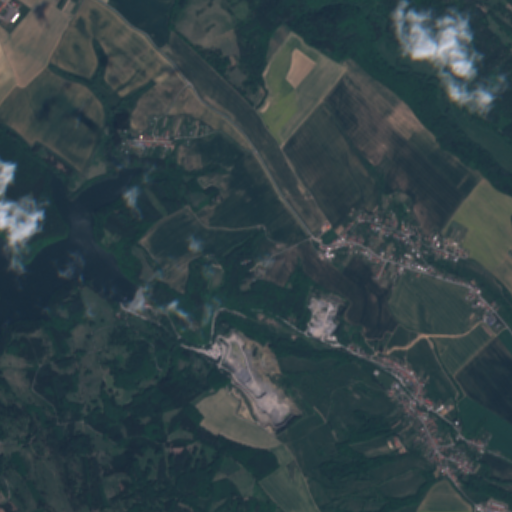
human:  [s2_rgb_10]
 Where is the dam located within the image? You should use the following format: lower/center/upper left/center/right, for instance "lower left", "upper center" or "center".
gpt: The dam is located in the center left of the image.
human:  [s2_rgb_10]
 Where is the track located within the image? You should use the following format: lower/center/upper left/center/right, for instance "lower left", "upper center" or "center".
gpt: There is no track in the image.